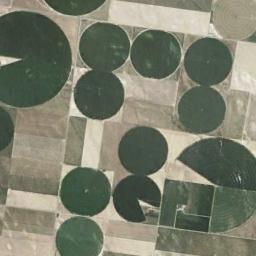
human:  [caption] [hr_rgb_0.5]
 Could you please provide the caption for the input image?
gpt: Several dark green circular farmlands and several fan-shaped farmlands are surrounded by some rectangular farmlands .

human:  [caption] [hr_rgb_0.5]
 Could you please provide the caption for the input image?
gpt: Many green and khaki mixed farms of different sizes, Including circular ones .

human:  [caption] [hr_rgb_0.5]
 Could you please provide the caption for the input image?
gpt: Only the round field at the top left is green .

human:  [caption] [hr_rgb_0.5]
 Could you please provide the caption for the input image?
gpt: There are some big and two small circle farmland in the bare land .

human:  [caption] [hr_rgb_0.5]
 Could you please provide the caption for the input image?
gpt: There are some green circular farmlands arrange neatly .